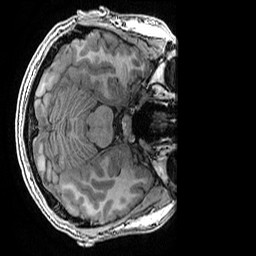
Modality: T1w
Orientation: axial
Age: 19
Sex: male
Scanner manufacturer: ge
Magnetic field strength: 3 T
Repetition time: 0.007 s
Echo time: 0.00342 s